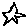
Label: star